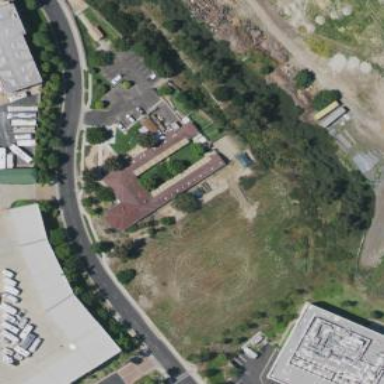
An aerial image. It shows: Animal shelter building.